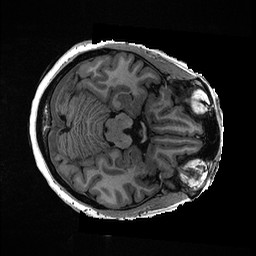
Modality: T1w
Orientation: axial
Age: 52
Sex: female
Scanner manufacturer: ge
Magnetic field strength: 3 T
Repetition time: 0.006952 s
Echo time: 0.00292 s